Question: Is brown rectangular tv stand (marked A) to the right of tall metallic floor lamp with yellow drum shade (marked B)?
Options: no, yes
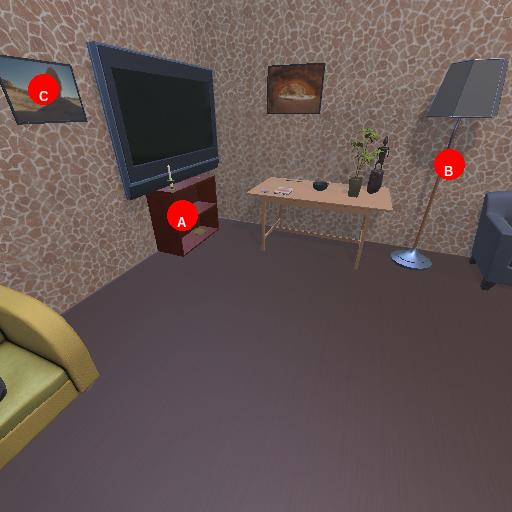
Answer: no